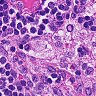
Metastatic tissue present: no